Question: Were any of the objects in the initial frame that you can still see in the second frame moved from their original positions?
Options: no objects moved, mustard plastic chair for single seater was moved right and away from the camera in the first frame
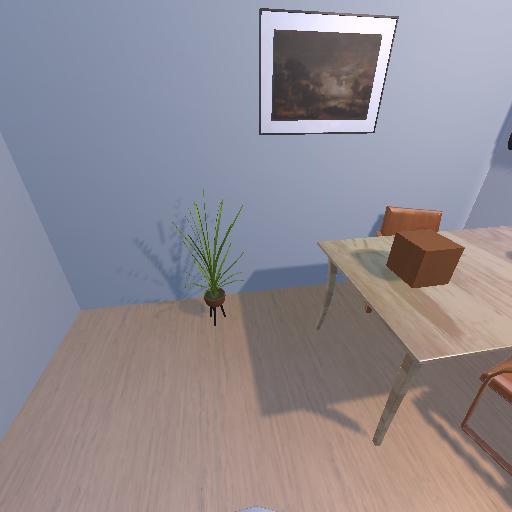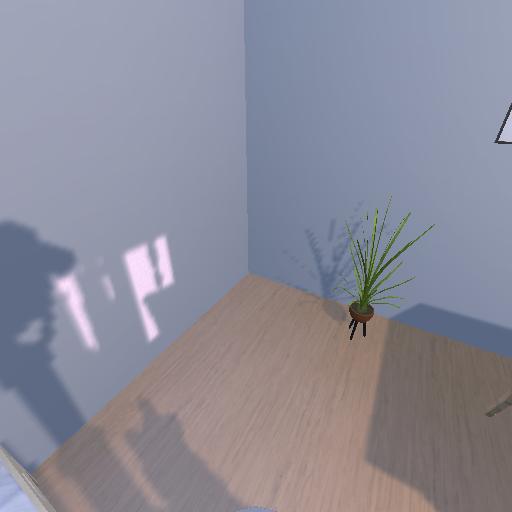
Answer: no objects moved